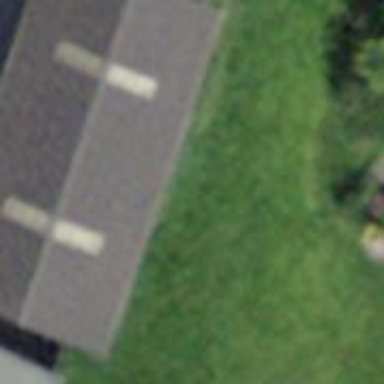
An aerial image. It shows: Shed building.